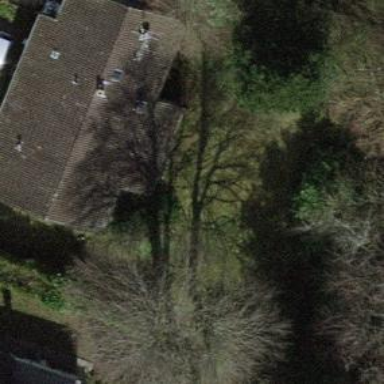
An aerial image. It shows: Garden enclosed by fence.